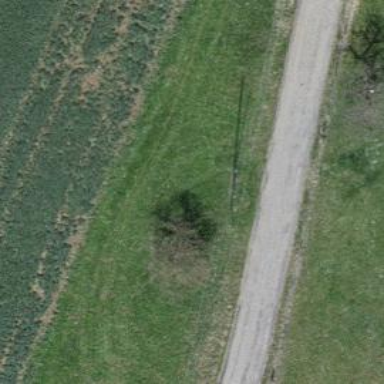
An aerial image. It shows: Minor power line.